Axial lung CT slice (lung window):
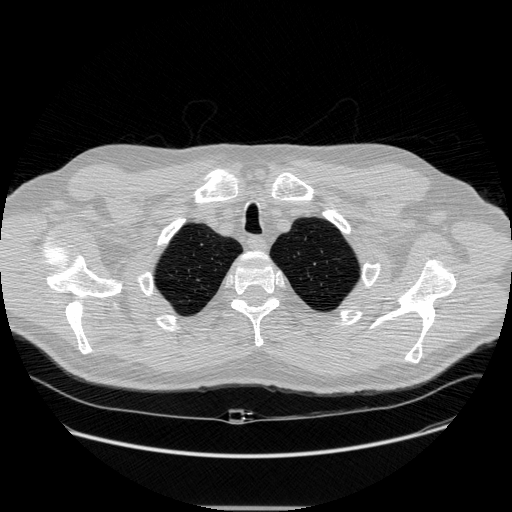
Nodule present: no